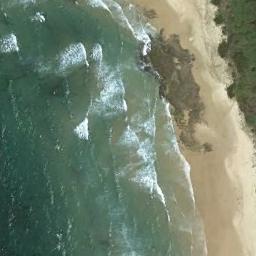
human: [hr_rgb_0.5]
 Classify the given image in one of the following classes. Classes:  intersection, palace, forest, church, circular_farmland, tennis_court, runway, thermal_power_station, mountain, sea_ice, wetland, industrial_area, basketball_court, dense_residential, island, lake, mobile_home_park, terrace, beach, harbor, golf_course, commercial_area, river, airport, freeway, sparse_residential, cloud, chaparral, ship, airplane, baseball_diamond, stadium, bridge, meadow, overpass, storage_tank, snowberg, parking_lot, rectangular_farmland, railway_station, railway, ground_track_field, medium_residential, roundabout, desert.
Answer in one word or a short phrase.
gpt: beach